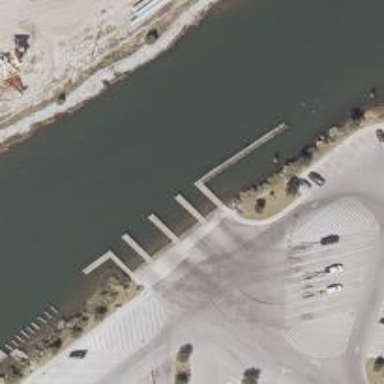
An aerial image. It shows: Slipway on leisure land.